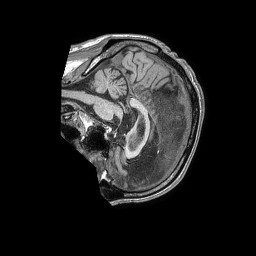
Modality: T1w
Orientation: sagittal
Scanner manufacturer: philips
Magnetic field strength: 1.5 T
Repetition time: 0.007864 s
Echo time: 0.003671 s